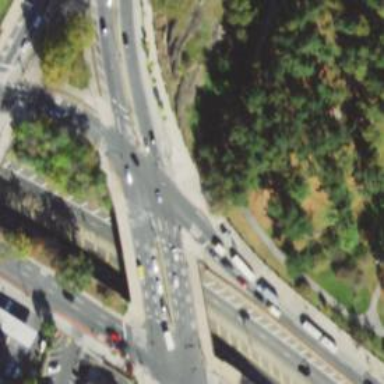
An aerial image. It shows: Footway that serves as traffic island.